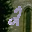
Label: 2